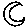
Label: moon